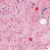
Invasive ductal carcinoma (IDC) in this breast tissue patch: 1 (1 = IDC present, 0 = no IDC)